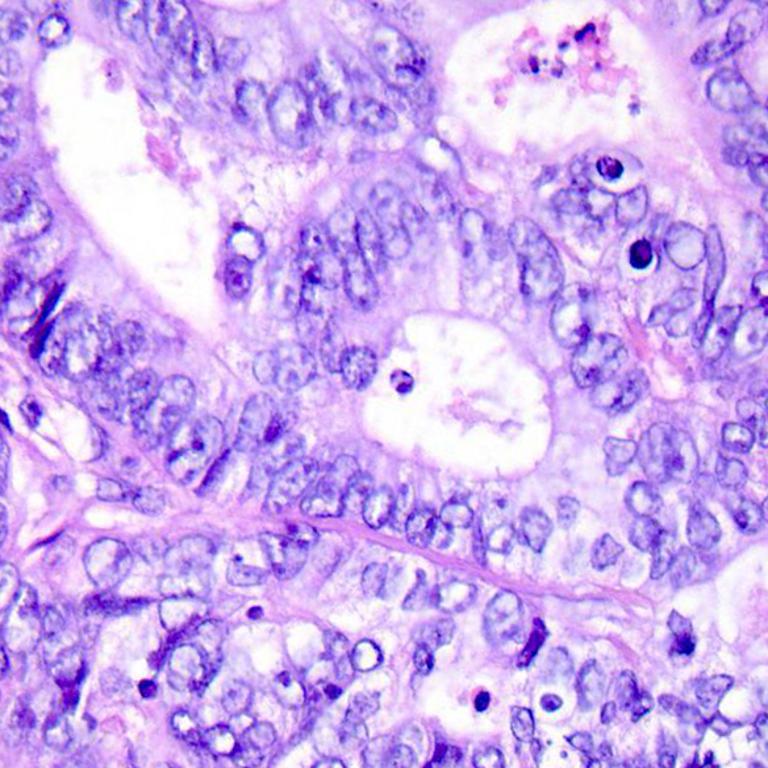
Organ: colon
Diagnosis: adenocarcinomas